Question:
As above, I have a button that, when clicked, will open the sub-menu. For each option in the sub-menu there are three elements (there's actually more I think, but will keep it as 3 for simplicity). I give focus to the main div (white 'frame') of the sub-menu. Onblur of this div - I then hide the sub-menu.
This all behaves as expected - but I have the probem that when one of the 3 elements for a particular option are clicked (i.e. given focus), the main div will close due to it's onblur event handler - and the PopUp function that's linked to the onClick event of the elements for the options in the sub-menu are not fired/reached.
I need someway of only handling the onblur event of the main div in this way if the options haven't been clicked.
I have JQuery to use obviously so I'm more than happy to work with that to solve the problem.
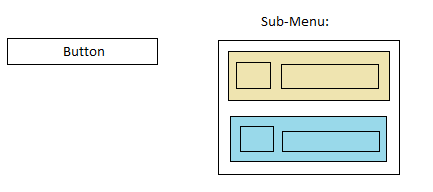
Answer: I'm going to post this answer - in the hope that someone can improve on it or suggest an alternative because it really does feel like a work around.
But, what I've done is on the onblur event - instead of instantly hiding the div, I've put in a small delay using a timeout so I don't alter the precedence of the onblur/onclick events fired but in effect give the onclick 'a chance' to fire.